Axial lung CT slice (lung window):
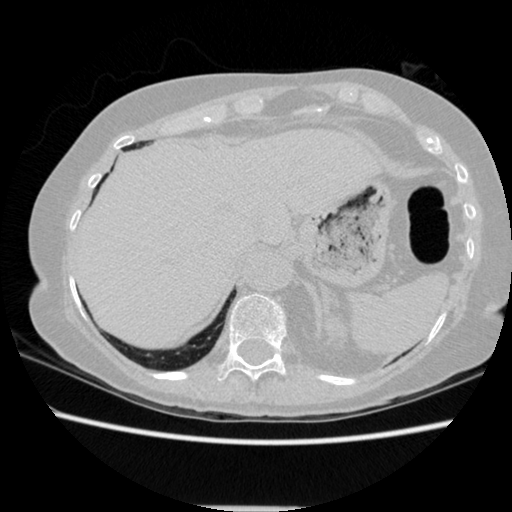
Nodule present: no